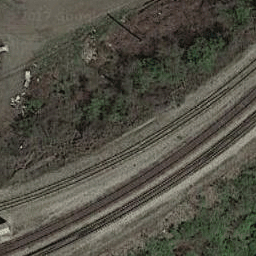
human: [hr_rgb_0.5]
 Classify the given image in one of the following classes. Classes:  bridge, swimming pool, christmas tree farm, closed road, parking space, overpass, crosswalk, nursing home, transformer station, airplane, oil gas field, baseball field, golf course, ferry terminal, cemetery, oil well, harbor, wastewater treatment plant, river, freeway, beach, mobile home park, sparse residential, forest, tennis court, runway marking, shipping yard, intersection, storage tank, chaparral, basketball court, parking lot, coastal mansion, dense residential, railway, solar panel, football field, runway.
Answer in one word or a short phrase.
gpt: railway